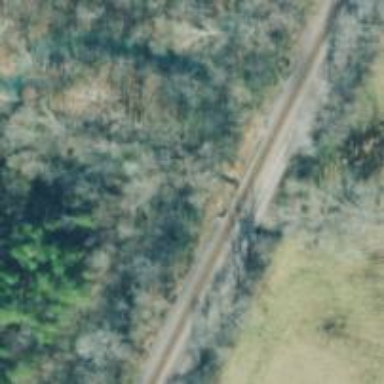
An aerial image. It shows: Railway bridge over siding rail service.